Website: apple
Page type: customer-info-address
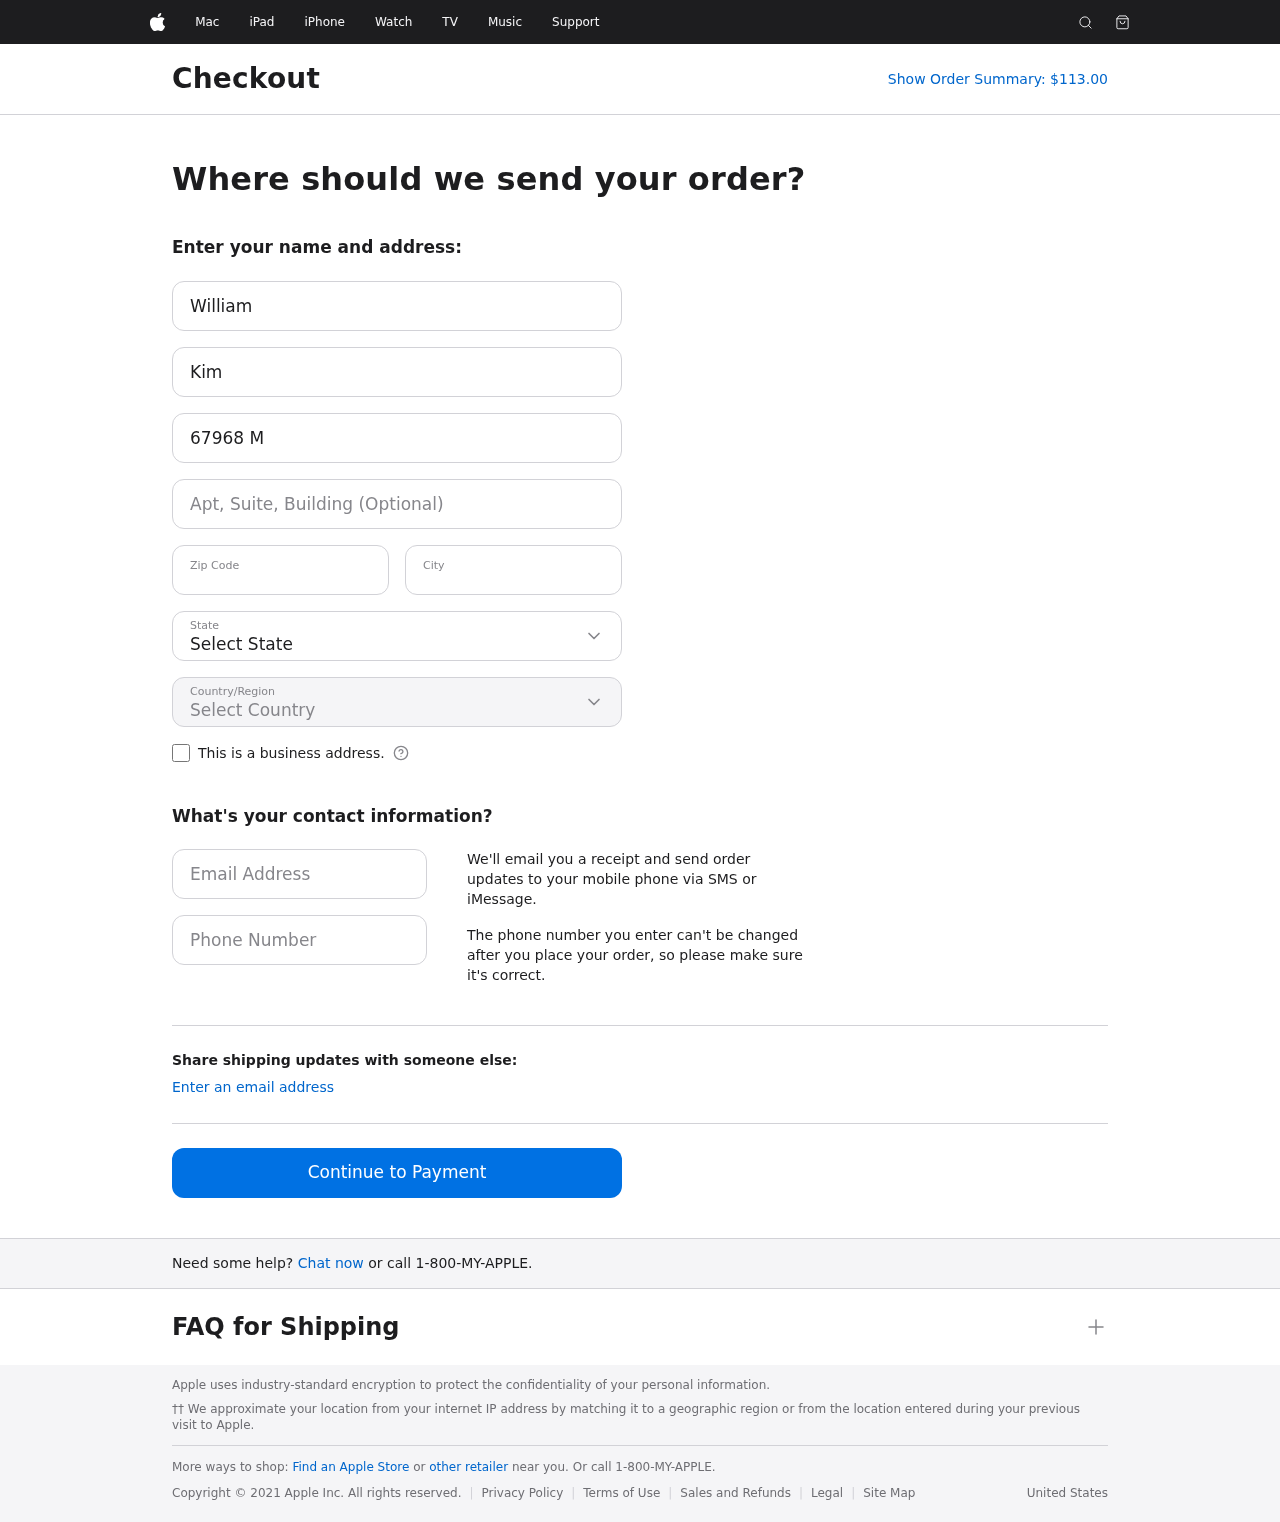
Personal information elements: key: PII_CITY
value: Marychester
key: PII_COUNTRY
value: United States
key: PII_EMAIL
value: william.kim@hotmail.com
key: PII_FIRSTNAME
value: William
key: PII_LASTNAME
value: Kim
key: PII_PHONE
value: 9763251384
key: PII_POSTCODE
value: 03550
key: PII_STATE
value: MP
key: PII_STREET
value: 67968 May Point
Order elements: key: ORDER_TOTAL
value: Show Order Summary: $113.00